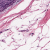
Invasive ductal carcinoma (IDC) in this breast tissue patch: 0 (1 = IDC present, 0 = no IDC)